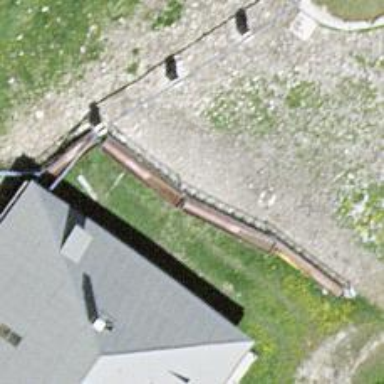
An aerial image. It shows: Fence is in the image.